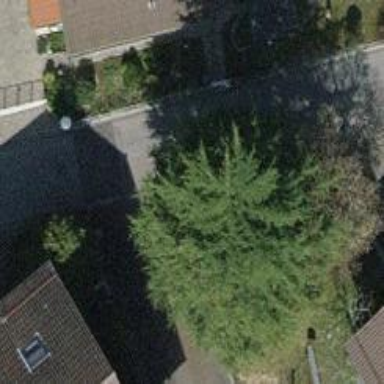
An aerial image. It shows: Residential road with opposite cycleway.